Question: I have question, how can i insert a new data into a database that the primary key and foreign key is always equal in value?
ex. i entered my name into Name table and that Name table has PK and FK. every time i insert a new data, the FK was empty. i expect that the value of FK is same as the value of PK even they have different field name.

above is my database relationship. every time i insert new data the EventsID pk(Eventstbl) wont copy to EvnetsID FK(Organizationtbl)
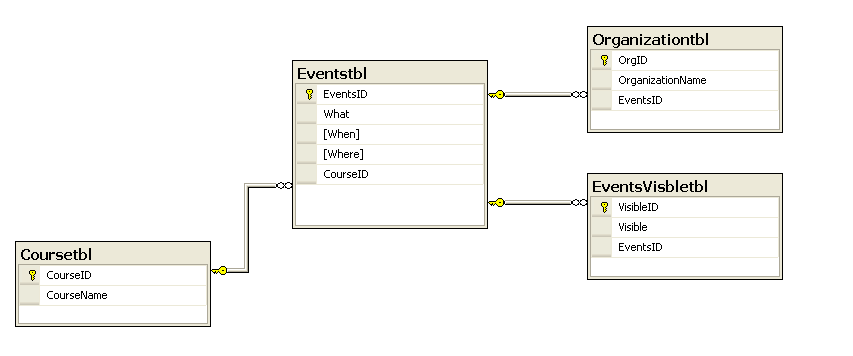
Answer: The referential integrity does not work as you described. It better suits functionality of the triggers. The purpose of the PK and foreign key constraint is to prevent insertion of data which is not exist in other table as PK. Therefore, if you want to copy data from Eventstbl to Organizationtbl upon inserting a new record to the former, you need to write a trigger for the insertion event of the Eventstbl. Your PK - FK constraint will work like following, when you insert new record to Organizationtbl, it will check Eventstbl table for the corresponding EventsID. If it does not exist, it will not allow you to insert new record to Organizationtbl. I hope it helps.